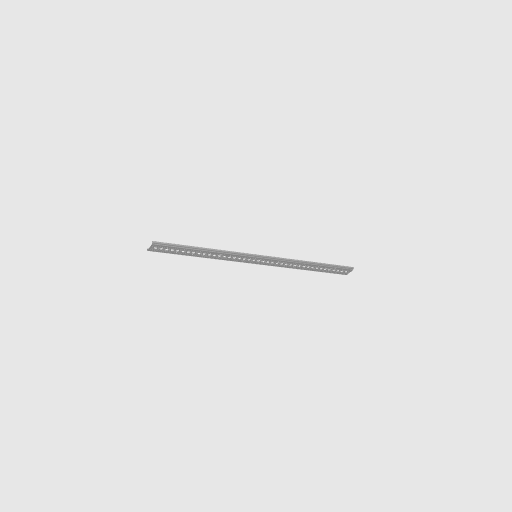
Part: RailChannel41H